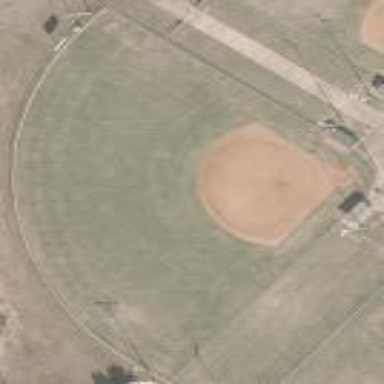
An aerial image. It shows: Baseball pitch for leisure and sports activities.